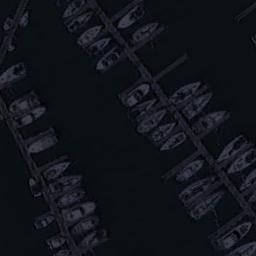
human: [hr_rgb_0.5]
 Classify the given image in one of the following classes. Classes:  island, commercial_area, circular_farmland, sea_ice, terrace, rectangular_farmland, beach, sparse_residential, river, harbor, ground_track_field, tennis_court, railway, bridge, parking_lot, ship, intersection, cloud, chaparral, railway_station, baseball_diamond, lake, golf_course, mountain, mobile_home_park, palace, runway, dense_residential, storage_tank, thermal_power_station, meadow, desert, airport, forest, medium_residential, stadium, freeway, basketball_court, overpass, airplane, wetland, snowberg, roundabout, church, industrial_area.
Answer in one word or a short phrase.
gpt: harbor